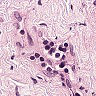
Metastatic tissue present: no